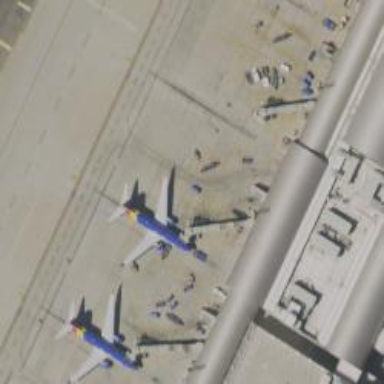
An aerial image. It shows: Airport gate.